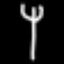
Label: fork